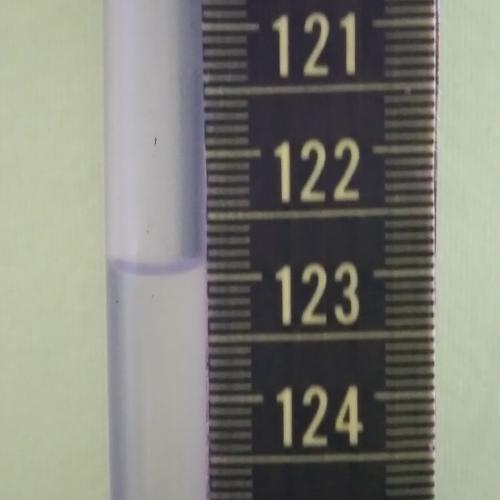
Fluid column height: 122.9 cm